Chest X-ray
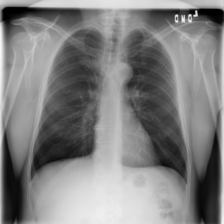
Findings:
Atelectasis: negative
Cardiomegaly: negative
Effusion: positive
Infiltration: negative
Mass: negative
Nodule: negative
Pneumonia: negative
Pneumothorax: negative
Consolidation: negative
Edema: negative
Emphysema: negative
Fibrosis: negative
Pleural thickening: negative
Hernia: negative